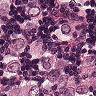
Metastatic tissue present: yes